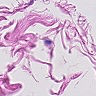
Metastatic tissue present: no